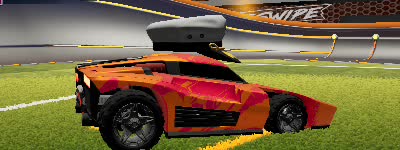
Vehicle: breakout